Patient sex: F
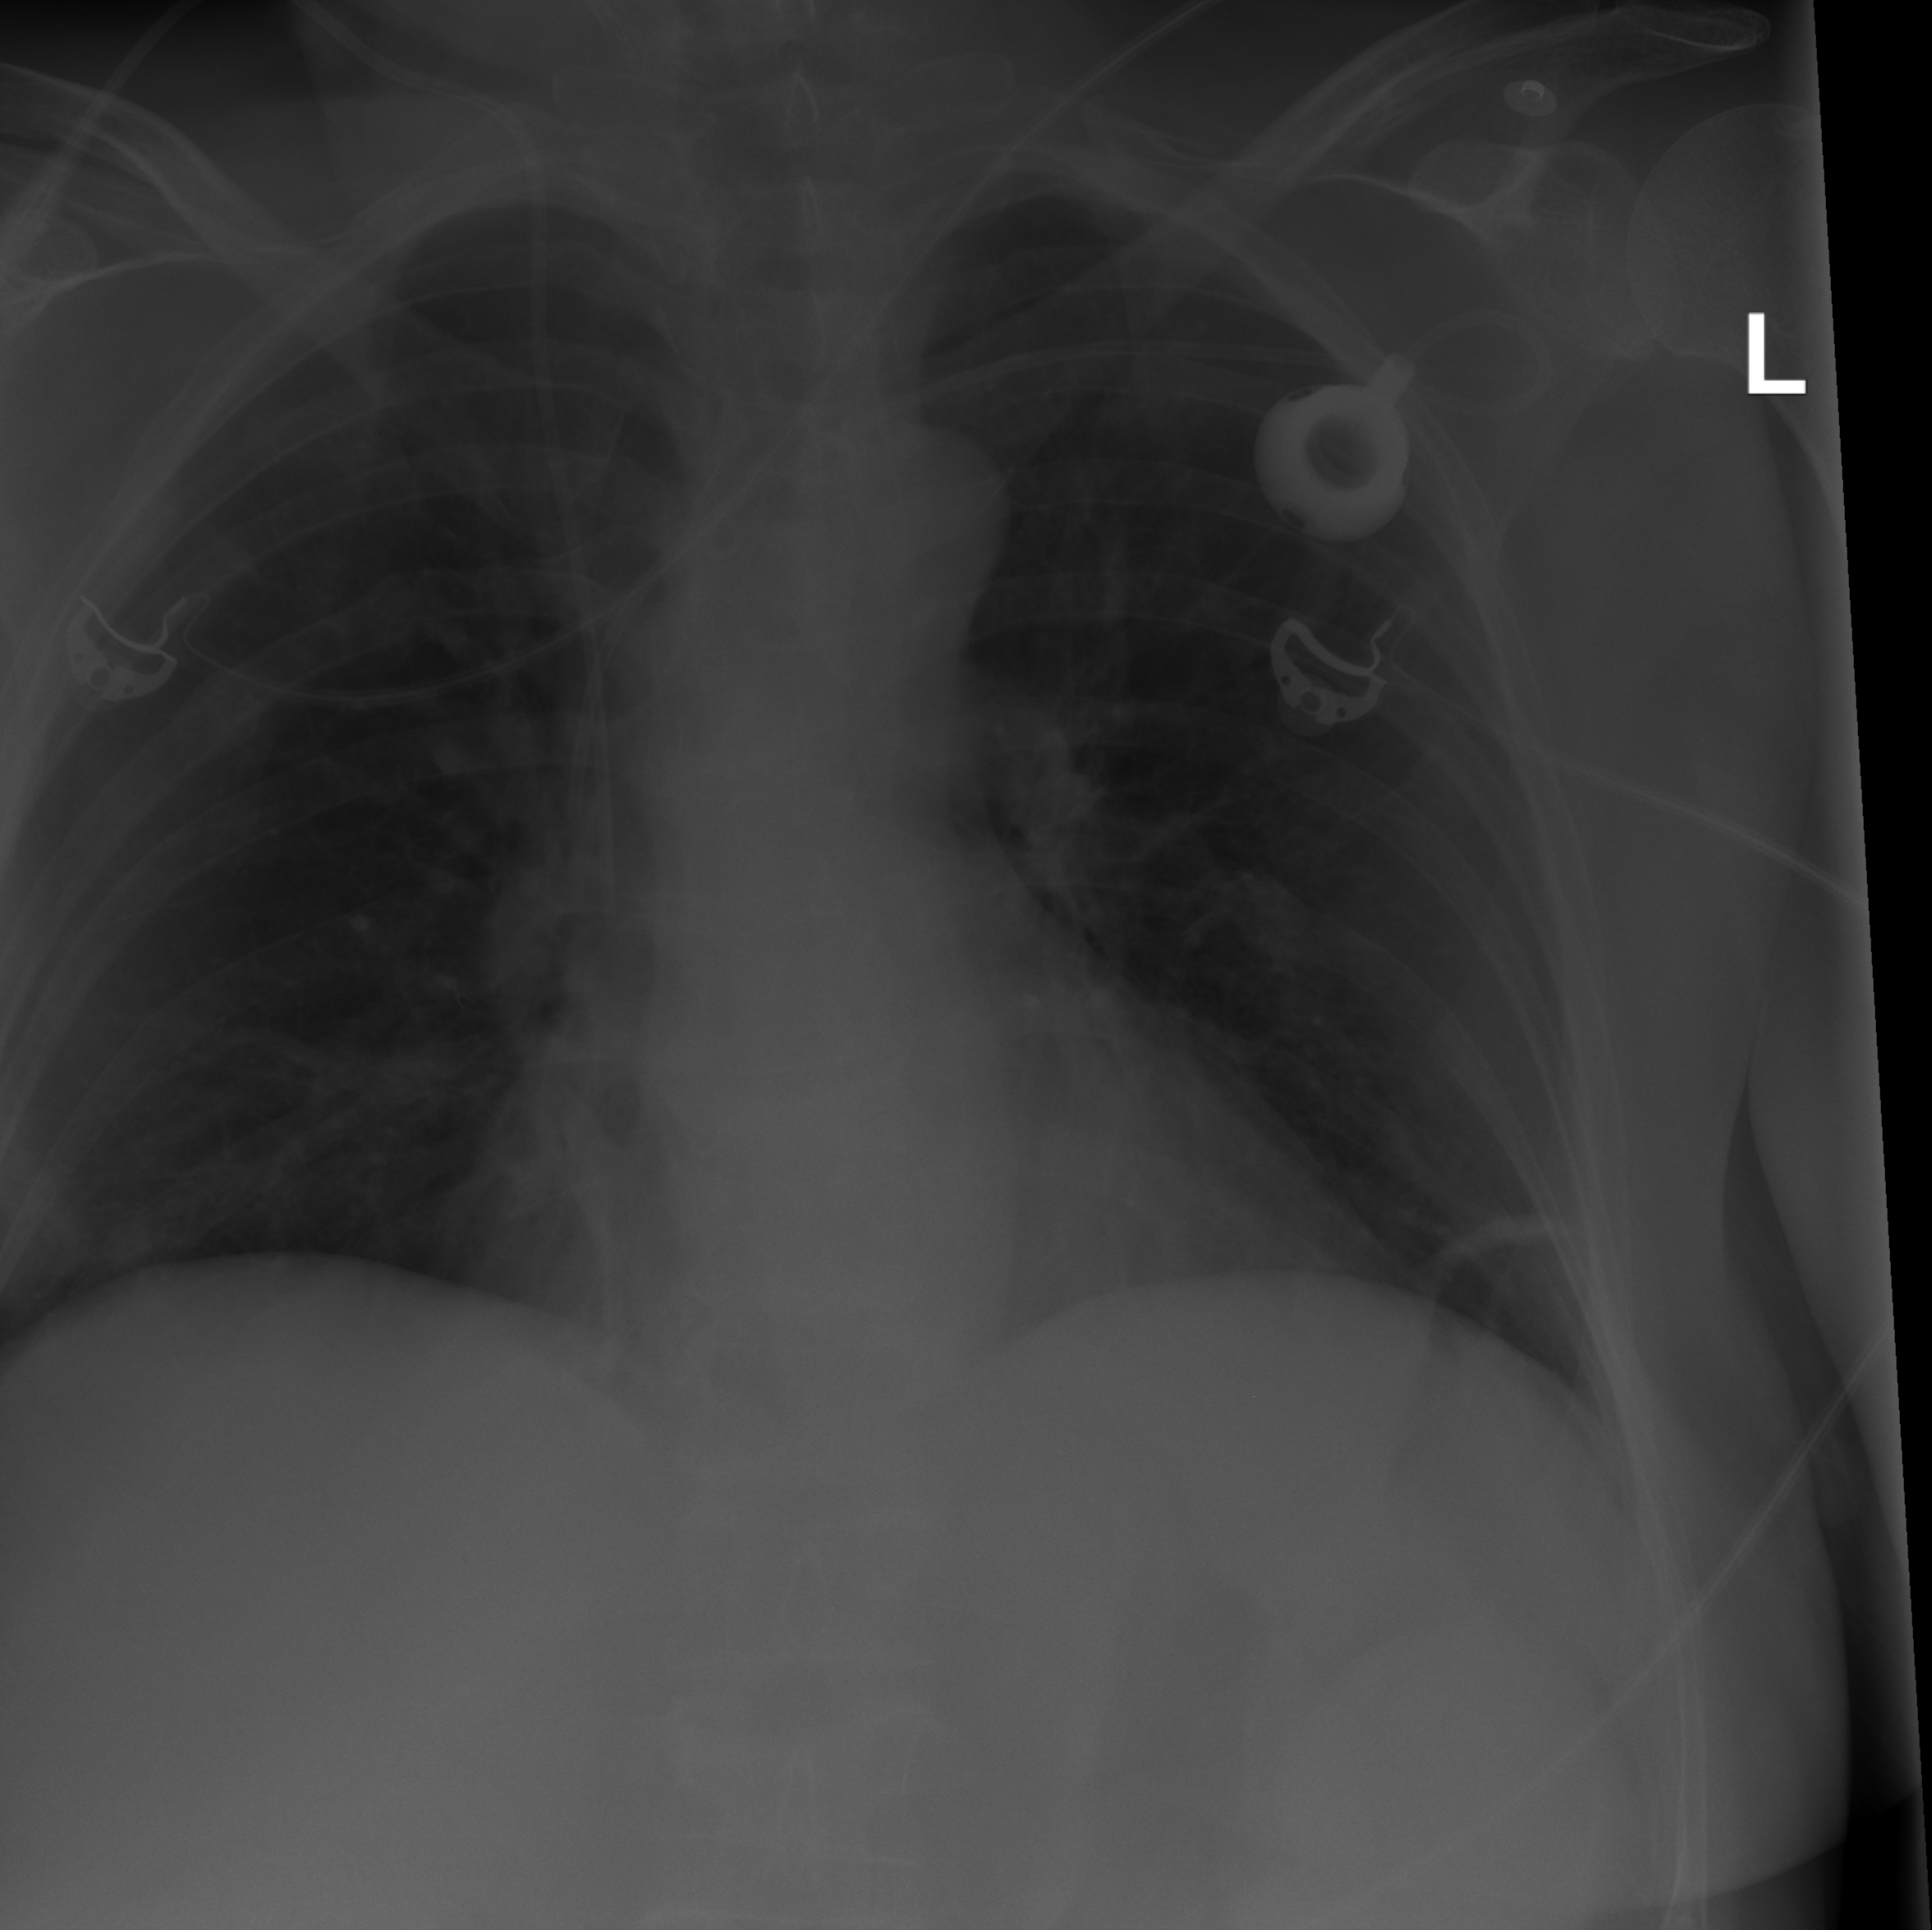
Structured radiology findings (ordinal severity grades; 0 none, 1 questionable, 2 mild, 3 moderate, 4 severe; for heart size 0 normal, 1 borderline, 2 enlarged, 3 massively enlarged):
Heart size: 0
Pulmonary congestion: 0
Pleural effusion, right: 0
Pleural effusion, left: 0
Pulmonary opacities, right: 0
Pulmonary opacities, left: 0
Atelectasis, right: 0
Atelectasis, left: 2